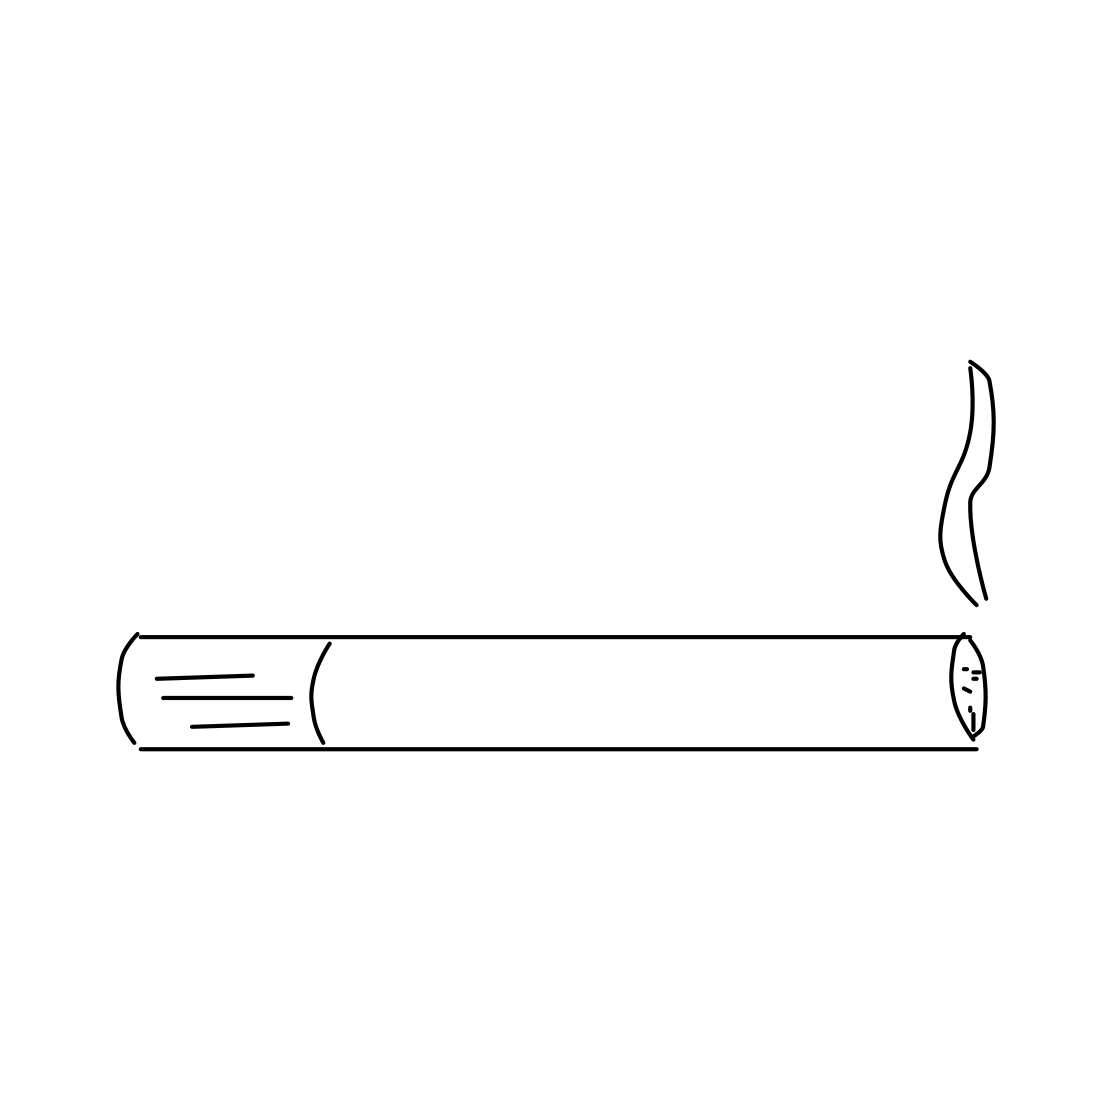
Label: cigarette